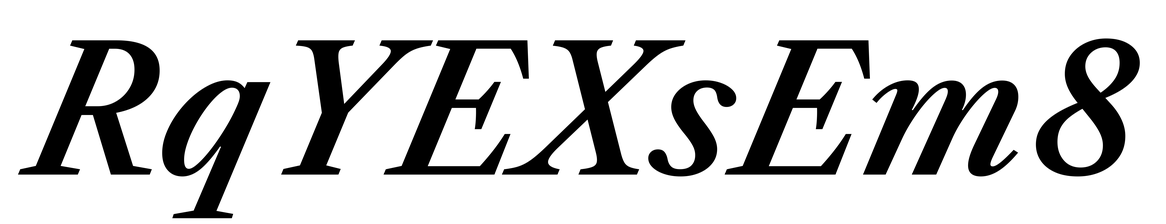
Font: LibreCaslonText-Italic_SemiBold_Italic